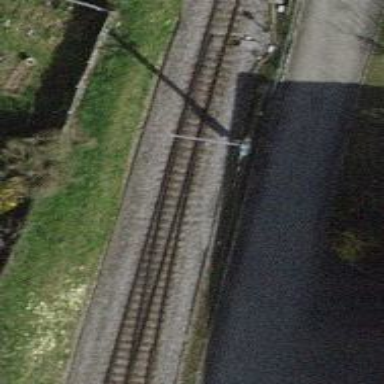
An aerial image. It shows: Railway switch.